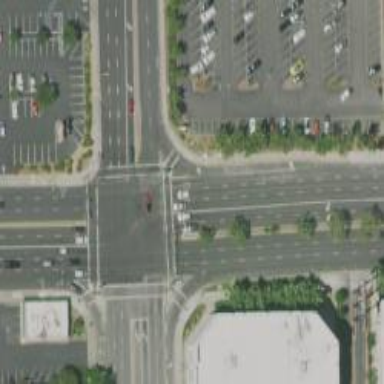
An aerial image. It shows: Road marking indicating solid crossing edge.